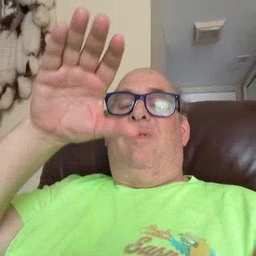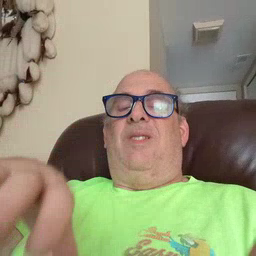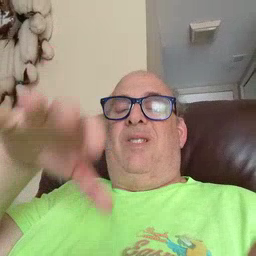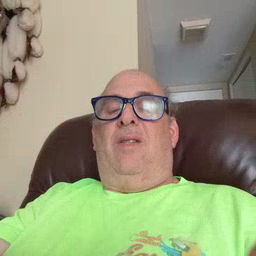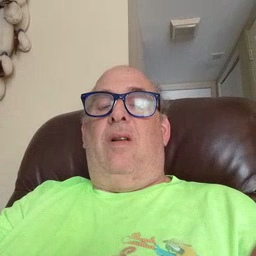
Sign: alligator